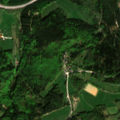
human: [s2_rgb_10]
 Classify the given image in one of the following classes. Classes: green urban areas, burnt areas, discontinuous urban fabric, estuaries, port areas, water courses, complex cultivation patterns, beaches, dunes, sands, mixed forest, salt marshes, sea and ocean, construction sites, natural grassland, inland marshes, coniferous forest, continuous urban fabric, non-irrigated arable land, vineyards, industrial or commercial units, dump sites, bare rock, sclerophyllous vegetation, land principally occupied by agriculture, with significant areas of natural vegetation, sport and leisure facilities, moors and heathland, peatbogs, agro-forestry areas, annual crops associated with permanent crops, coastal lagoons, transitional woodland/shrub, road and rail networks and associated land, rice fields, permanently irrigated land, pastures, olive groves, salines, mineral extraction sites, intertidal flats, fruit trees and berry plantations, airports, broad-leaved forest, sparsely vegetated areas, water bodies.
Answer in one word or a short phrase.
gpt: complex cultivation patterns, coniferous forest, mixed forest